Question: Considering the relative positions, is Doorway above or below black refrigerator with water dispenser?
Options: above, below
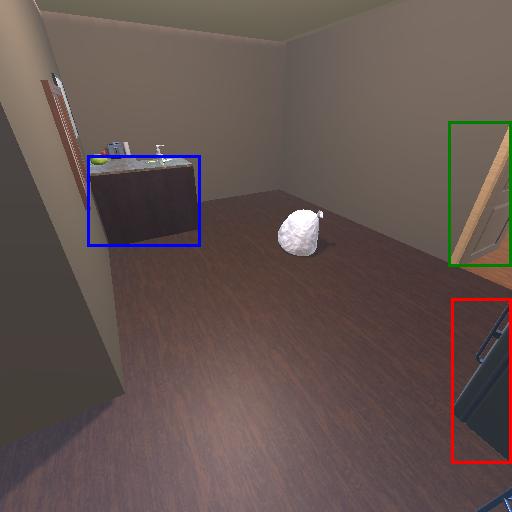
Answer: above